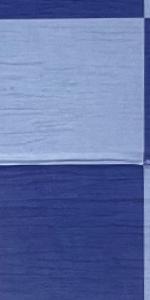
Label: Empty